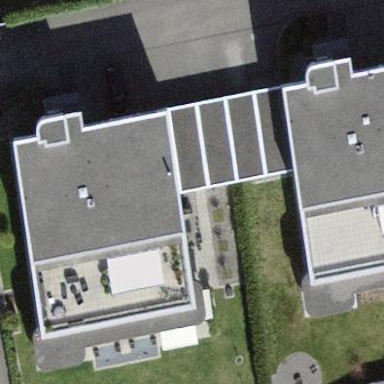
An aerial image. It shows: Building with tile roof.